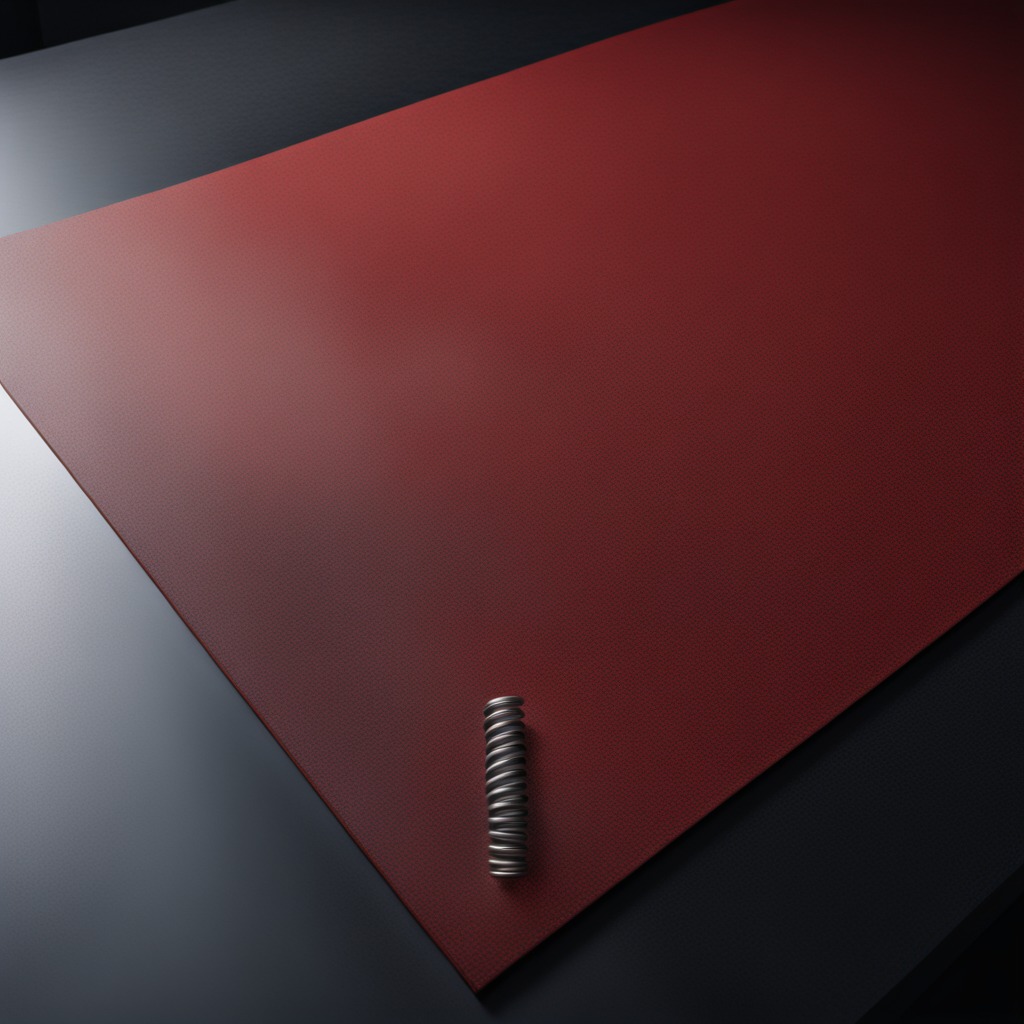
A coiled metal spring lies on a clean granite tabletop covered with a red rubber mat inside a workshop at night dim ambient light soft shadows worn but beneath the mat